Interaction volume radius: 10 \u00c5
Interaction volume height: 30 \u00c5
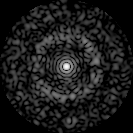
Disorder parameter: 0.8242